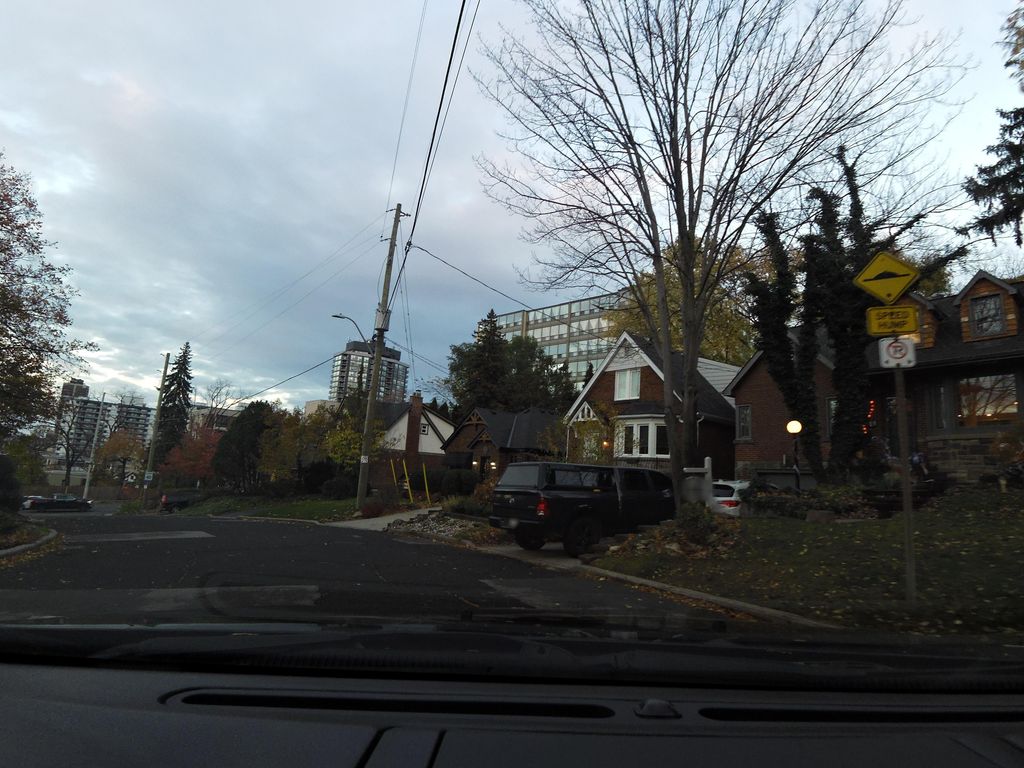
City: hamilton